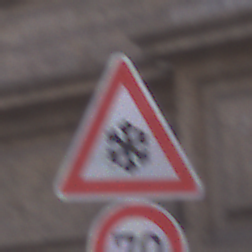
Verkehrszeichen: SchneeOderEisglaette
Zusatzzeichen unten: Geschwindigkeit70
Umgebung: Outdoor, Urban
Tageszeit: SunriseSunset
Wetter: PartlyCloudy
Licht: Natural
Jahreszeit: NotSpecified
Kontrast: LowContrast